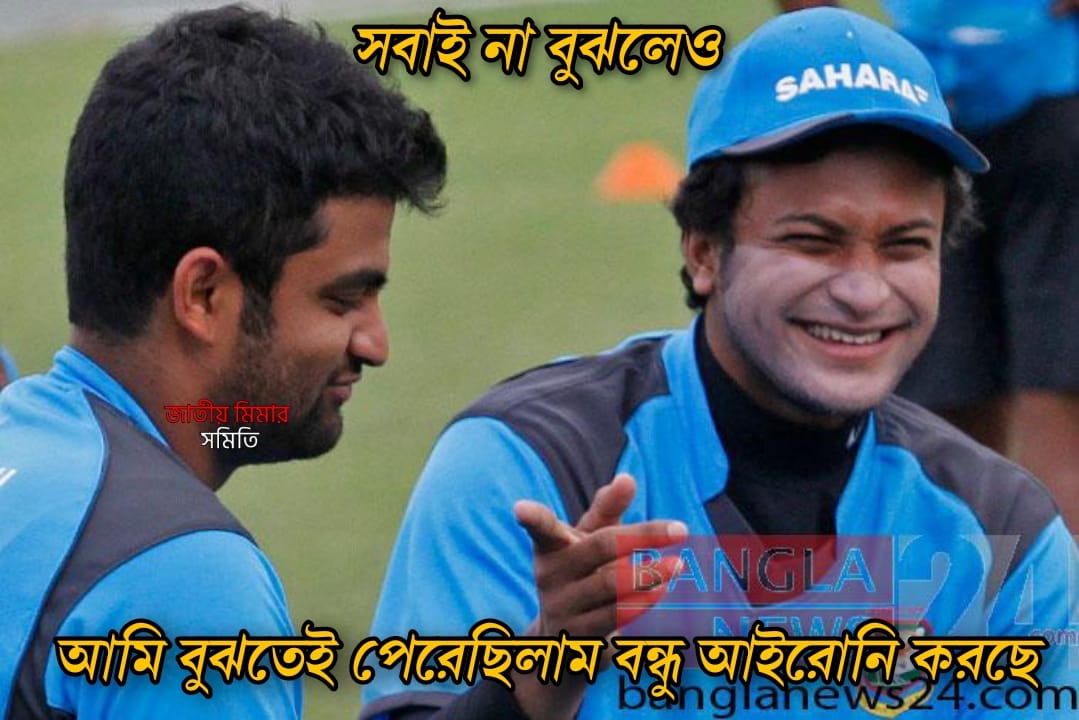
Text: সবাই না বুঝলেও  আমি বুঝতেই পেরেছিলাম বন্ধু আইরনি  করছে
Label: Non Hate